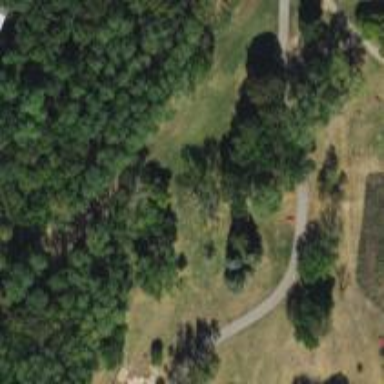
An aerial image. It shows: Disc golf hole.